Question: I am adding 'UIImage' dynamically and moving it on 'UIView' and I have 4 buttons in bottom as well.
What I want is to save 'UIView' as image but I dont want buttons to save while saving that 'UIView' and I want 'UIImageView' to be added behind Buttons.
screenshot code
'''
UIGraphicsBeginImageContext(self.view.frame.size);
[self.view.layer renderInContext:UIGraphicsGetCurrentContext()];
UIImage *viewImage = UIGraphicsGetImageFromCurrentImageContext();
UIGraphicsEndImageContext();
UIImageWriteToSavedPhotosAlbum(viewImage, nil, nil, nil);
'''
Adding UIImageView
'''
UIImage* image = [UIImage imageNamed:[NSString stringWithFormat:@"lam.jpg"]];
CGRect cellRectangle;
cellRectangle = CGRectMake(20 ,50,image.size.width/6 ,image.size.height/6 );
//[[self view] addSubview:blockView];
UIImageView *dragger = [[Draggable alloc] initWithFrame:cellRectangle];
[dragger setImage:image];
[dragger setUserInteractionEnabled:YES];
[self.view addSubview:dragger];
'''
I have saved 'UIView' as image like this but I dont want buttons to be saved. I have also used another 'UIView' but I want whole screen to drag images thats my restriction. I hope that everyone got what I want.

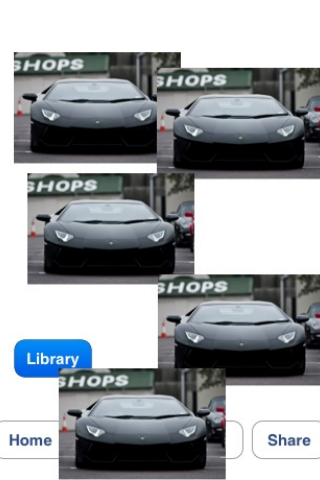
Answer: I don't quite get it. But as I understand you want a screenshot of the view with the cars, but without the buttons. Easiest solution would be to put a fullscreen view on your mainView. On that fullscreenView you put your car images. The buttons are also directly on the mainView. Than in your screenshot method you just use the fullscreenView instead of 'self.view'.